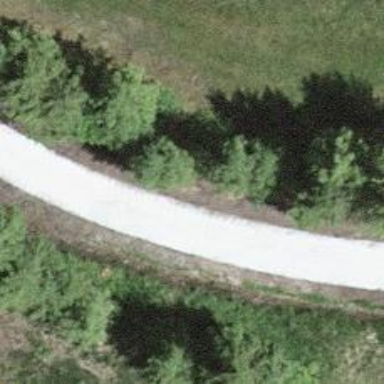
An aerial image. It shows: Service road with concrete surface. The track type is grade 1.